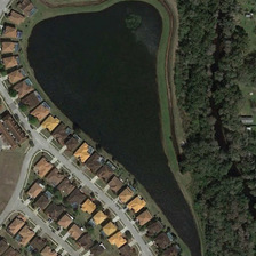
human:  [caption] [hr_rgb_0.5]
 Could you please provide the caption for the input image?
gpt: Many buildings and green trees are on two sides of a pond.

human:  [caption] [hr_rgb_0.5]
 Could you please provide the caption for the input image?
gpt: There are many buildings and green trees on both sides of the pond.

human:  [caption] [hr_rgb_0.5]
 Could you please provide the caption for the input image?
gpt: There are many green trees on both sides.

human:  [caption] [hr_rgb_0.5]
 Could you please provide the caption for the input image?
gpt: Many buildings and green trees are on both sides of the lake.

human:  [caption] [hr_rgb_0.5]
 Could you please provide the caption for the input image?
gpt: There are many buildings and green trees on both sides of the lake.